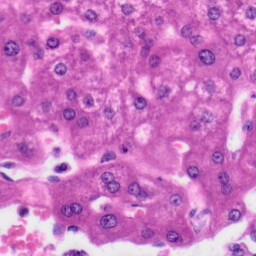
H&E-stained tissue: Liver